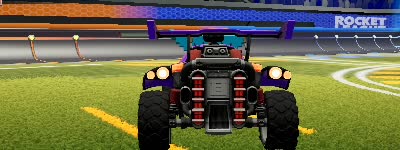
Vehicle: octane